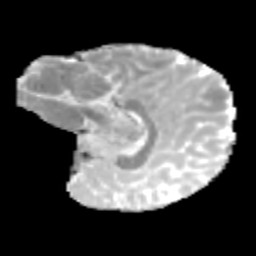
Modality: MD
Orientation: sagittal
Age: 10
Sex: male
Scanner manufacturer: siemens
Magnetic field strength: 3 T
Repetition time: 3.8 s
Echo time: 0.07 s